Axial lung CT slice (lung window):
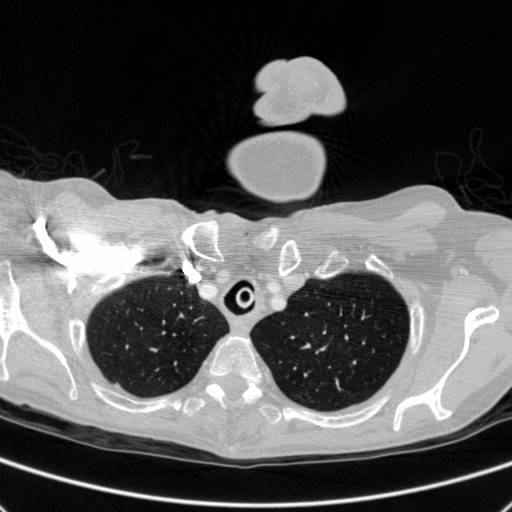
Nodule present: no